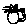
Label: cat